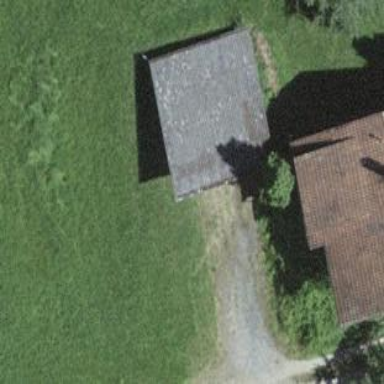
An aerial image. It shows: Garage.